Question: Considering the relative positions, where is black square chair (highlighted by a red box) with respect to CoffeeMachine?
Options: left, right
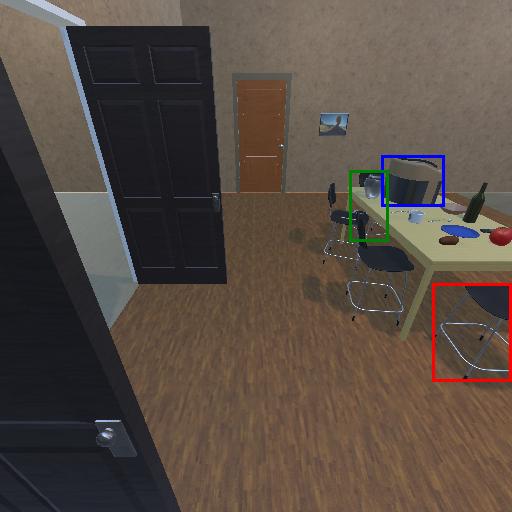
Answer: left